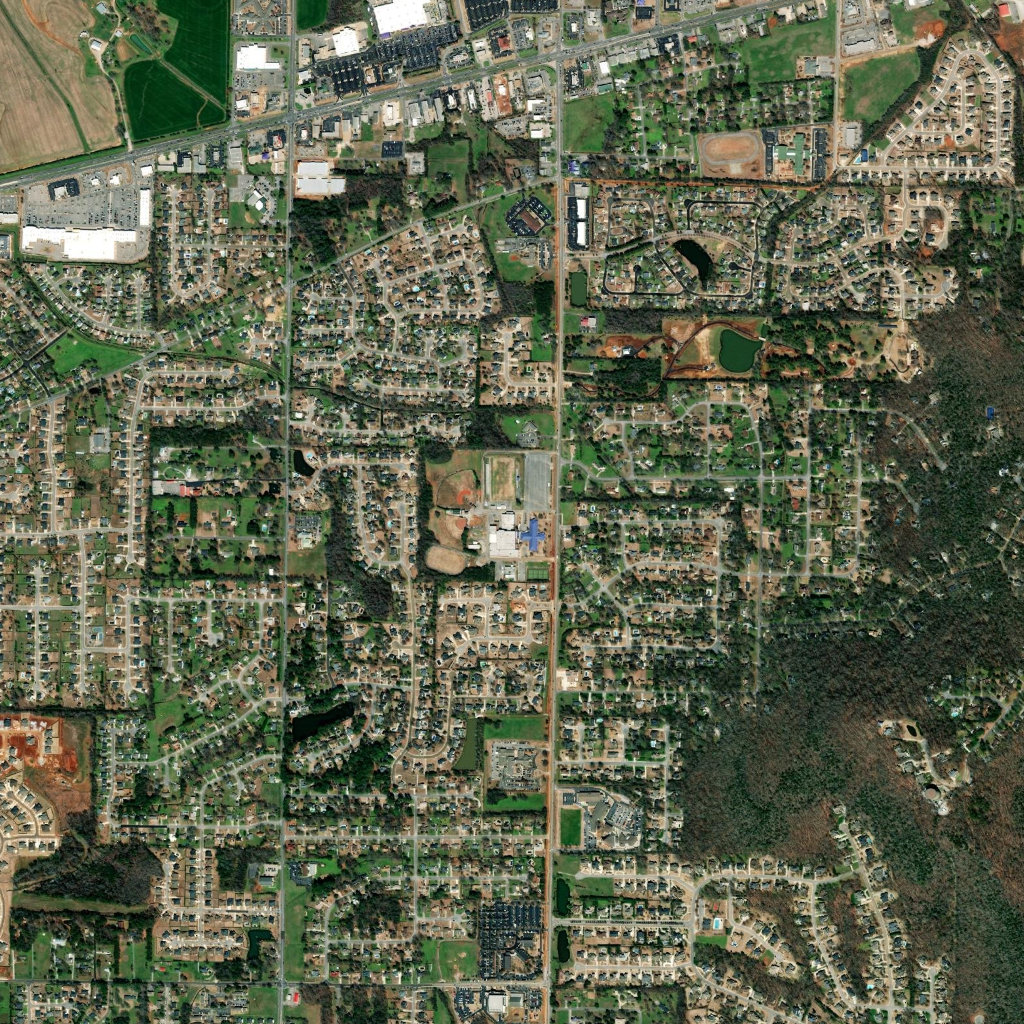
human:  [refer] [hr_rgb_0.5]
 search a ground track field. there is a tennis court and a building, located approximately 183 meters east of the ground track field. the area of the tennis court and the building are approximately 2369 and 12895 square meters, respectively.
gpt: <box>[[41, 53, 45, 56, 0]]</box>